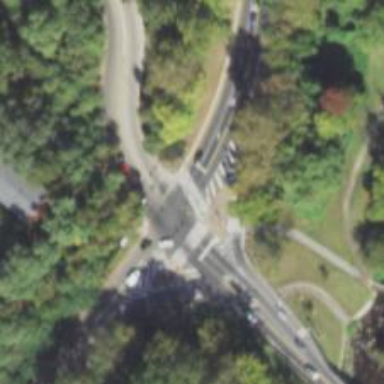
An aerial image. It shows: Marked crossing on footway.